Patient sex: M
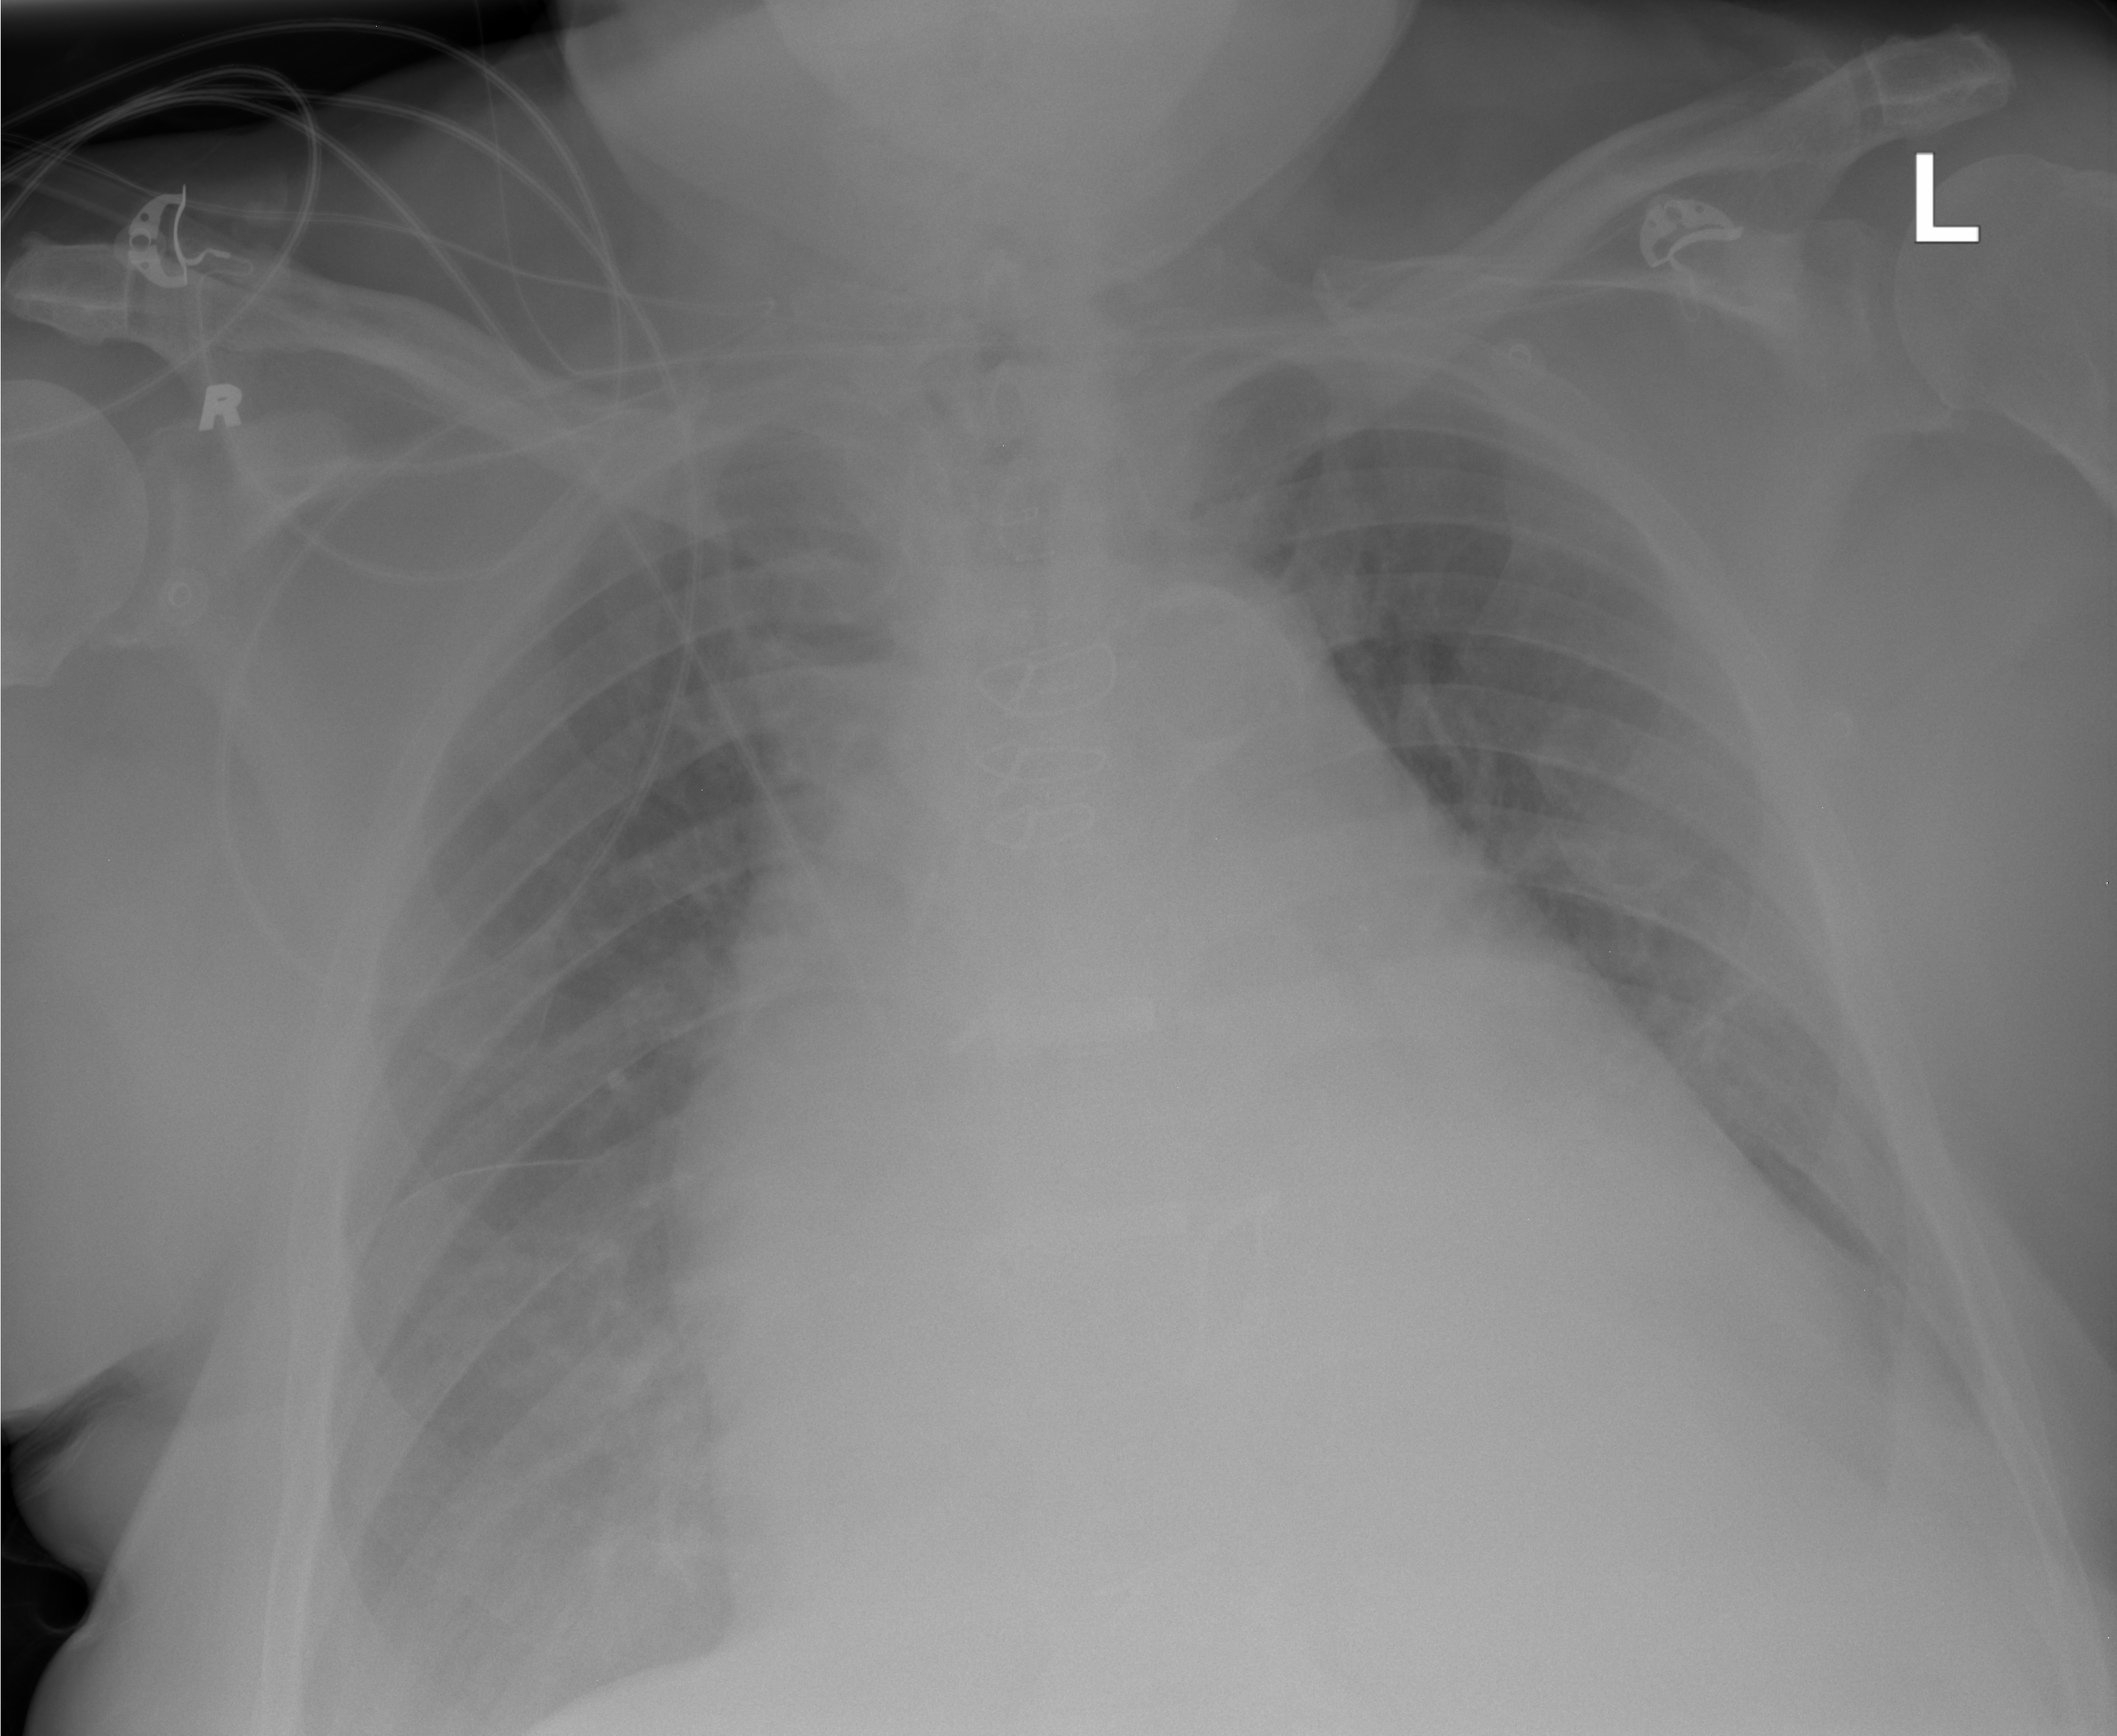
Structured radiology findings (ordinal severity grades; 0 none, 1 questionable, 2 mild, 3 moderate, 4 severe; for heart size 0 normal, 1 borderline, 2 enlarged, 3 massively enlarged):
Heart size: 3
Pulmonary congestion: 1
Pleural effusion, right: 0
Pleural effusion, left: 1
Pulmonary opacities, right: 0
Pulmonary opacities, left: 0
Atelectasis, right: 0
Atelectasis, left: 0